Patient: sex M, age 61
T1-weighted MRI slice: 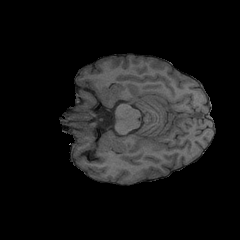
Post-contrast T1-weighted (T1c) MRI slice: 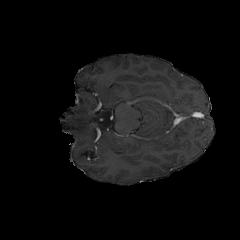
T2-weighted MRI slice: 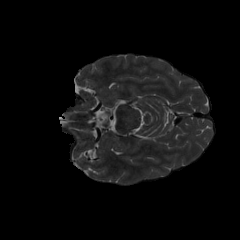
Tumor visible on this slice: no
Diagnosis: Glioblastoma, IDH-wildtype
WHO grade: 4